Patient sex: M
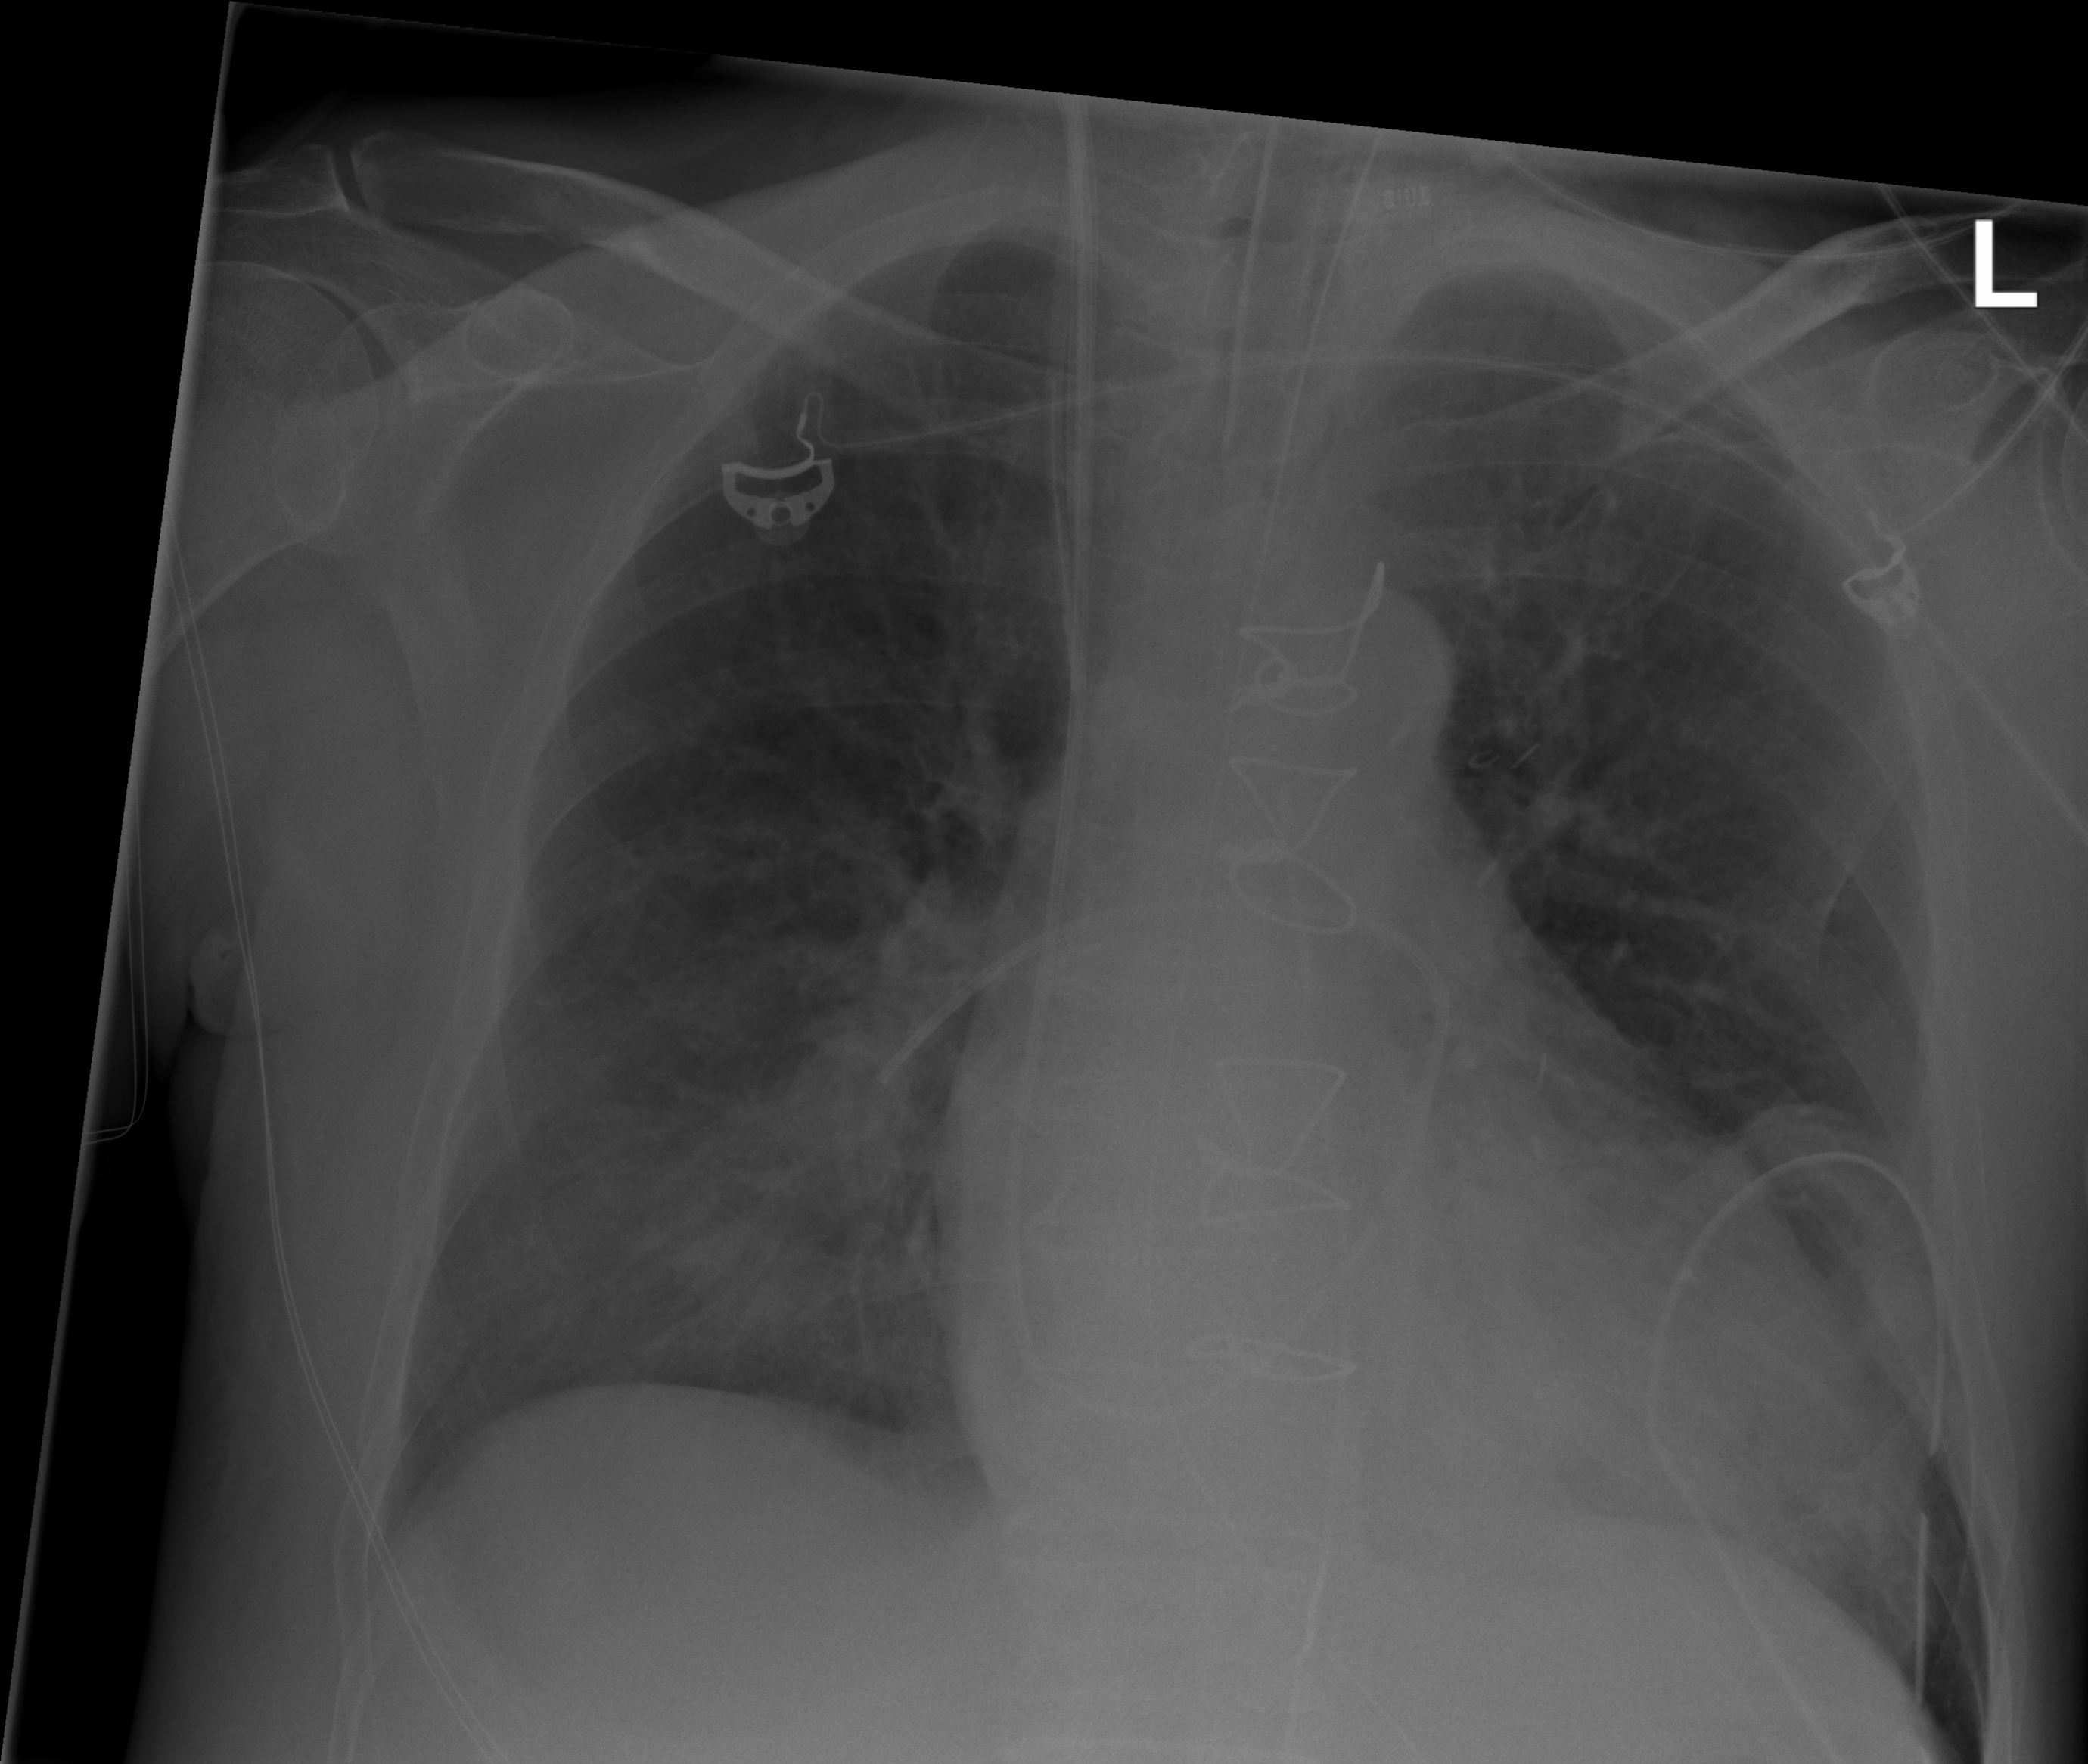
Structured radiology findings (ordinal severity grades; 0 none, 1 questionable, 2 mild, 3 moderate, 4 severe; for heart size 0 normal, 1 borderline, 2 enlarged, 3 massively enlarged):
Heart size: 2
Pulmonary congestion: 0
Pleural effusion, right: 0
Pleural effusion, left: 0
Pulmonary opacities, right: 2
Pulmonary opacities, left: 0
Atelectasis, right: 2
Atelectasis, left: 2